Question: I created a DataGridView control where the first column is a checkbox. When I click inside the check box, the code correctly executes. HOWEVER, when the click occurs in the cell but not in the checkbox, the code correctly handles the state of the checkbox but does not update the checkbox itself, so it remains in the state it was before the click.
How do I correct this?
'''
private void myDataGrid_CellClick(object sender, DataGridViewCellEventArgs e)
{
if (e.RowIndex == -1) return; //check if row index is not selected
DataGridViewCheckBoxCell ch1 = new DataGridViewCheckBoxCell();
ch1 = (DataGridViewCheckBoxCell)myDataGrid.Rows[e.RowIndex].Cells[0];
if (ch1.Value == null)
ch1.Value = false;
switch (ch1.Value.ToString())
{
case "False":
ch1.Value = true;
break;
case "True":
ch1.Value = false;
break;
}
//BUT doesn't seem to matter what I do with ch1.Value. Inside the checkbox all is OK but
//outside, no.
}
'''
If I click in another cell on the row, the check box is handled correctly. ONLY when I click in the check box cell but NOT in the checkbox itself.
What I mean is (and apologies), the code correctly executes but the UI does not update correctly to reflect the change. So, if the checkbox is unchecked before it appears to unchecked afterwards as well, even though it is actually checked.
Thanks
RON
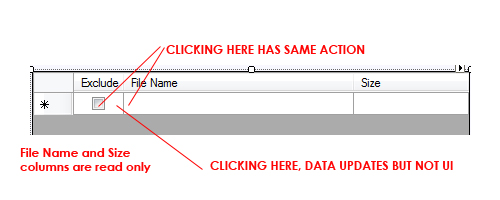
Answer: Confirmed, this issue is definitely caused by entering edit mode the moment you click inside the cell. See edit at the end of the post.
Because you are setting the value of the cell yourself, you can get around this issue by just making the check-box column readonly as well.
The following code worked fine for me in using LINQPad (I look liberties to simplify the handler logic):
'''
void Main()
{
var dataGridView = new DataGridView();
dataGridView.Columns.Add(new DataGridViewCheckBoxColumn());
dataGridView.Columns.Add(new DataGridViewTextBoxColumn());
dataGridView.Columns.Add(new DataGridViewTextBoxColumn());
dataGridView.Columns[0].ReadOnly = true;
dataGridView.Columns[1].ReadOnly = true;
dataGridView.Columns[2].ReadOnly = true;
dataGridView.CellClick += this.DataGridView_CellClick;
dataGridView.Dump();
}
void DataGridView_CellClick(object sender, DataGridViewCellEventArgs e)
{
if (e.RowIndex < 0) return;
var dataGridView = (DataGridView) sender;
var cell = dataGridView[0, e.RowIndex];
if (cell.Value == null) cell.Value = false;
cell.Value = !(bool)cell.Value;
}
'''
The only oddity I noticed is the second click in a double-click doesn't get routed to the 'CellClick' event handler. If you really want this behavior you can tie the same handler to the 'CellDoubleClick' event.
Edit:
If you don't like making the first column read-only, then you can simply add a call to 'EndEdit' after you change the value:
'''
void DataGridView_CellClick(object sender, DataGridViewCellEventArgs e)
{
if (e.RowIndex < 0) return;
var dataGridView = (DataGridView) sender;
var cell = dataGridView[0, e.RowIndex];
if (cell.Value == null) cell.Value = false;
cell.Value = !(bool)cell.Value;
dataGridView.EndEdit();
}
'''
This was hinted at by a <URL>.